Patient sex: F
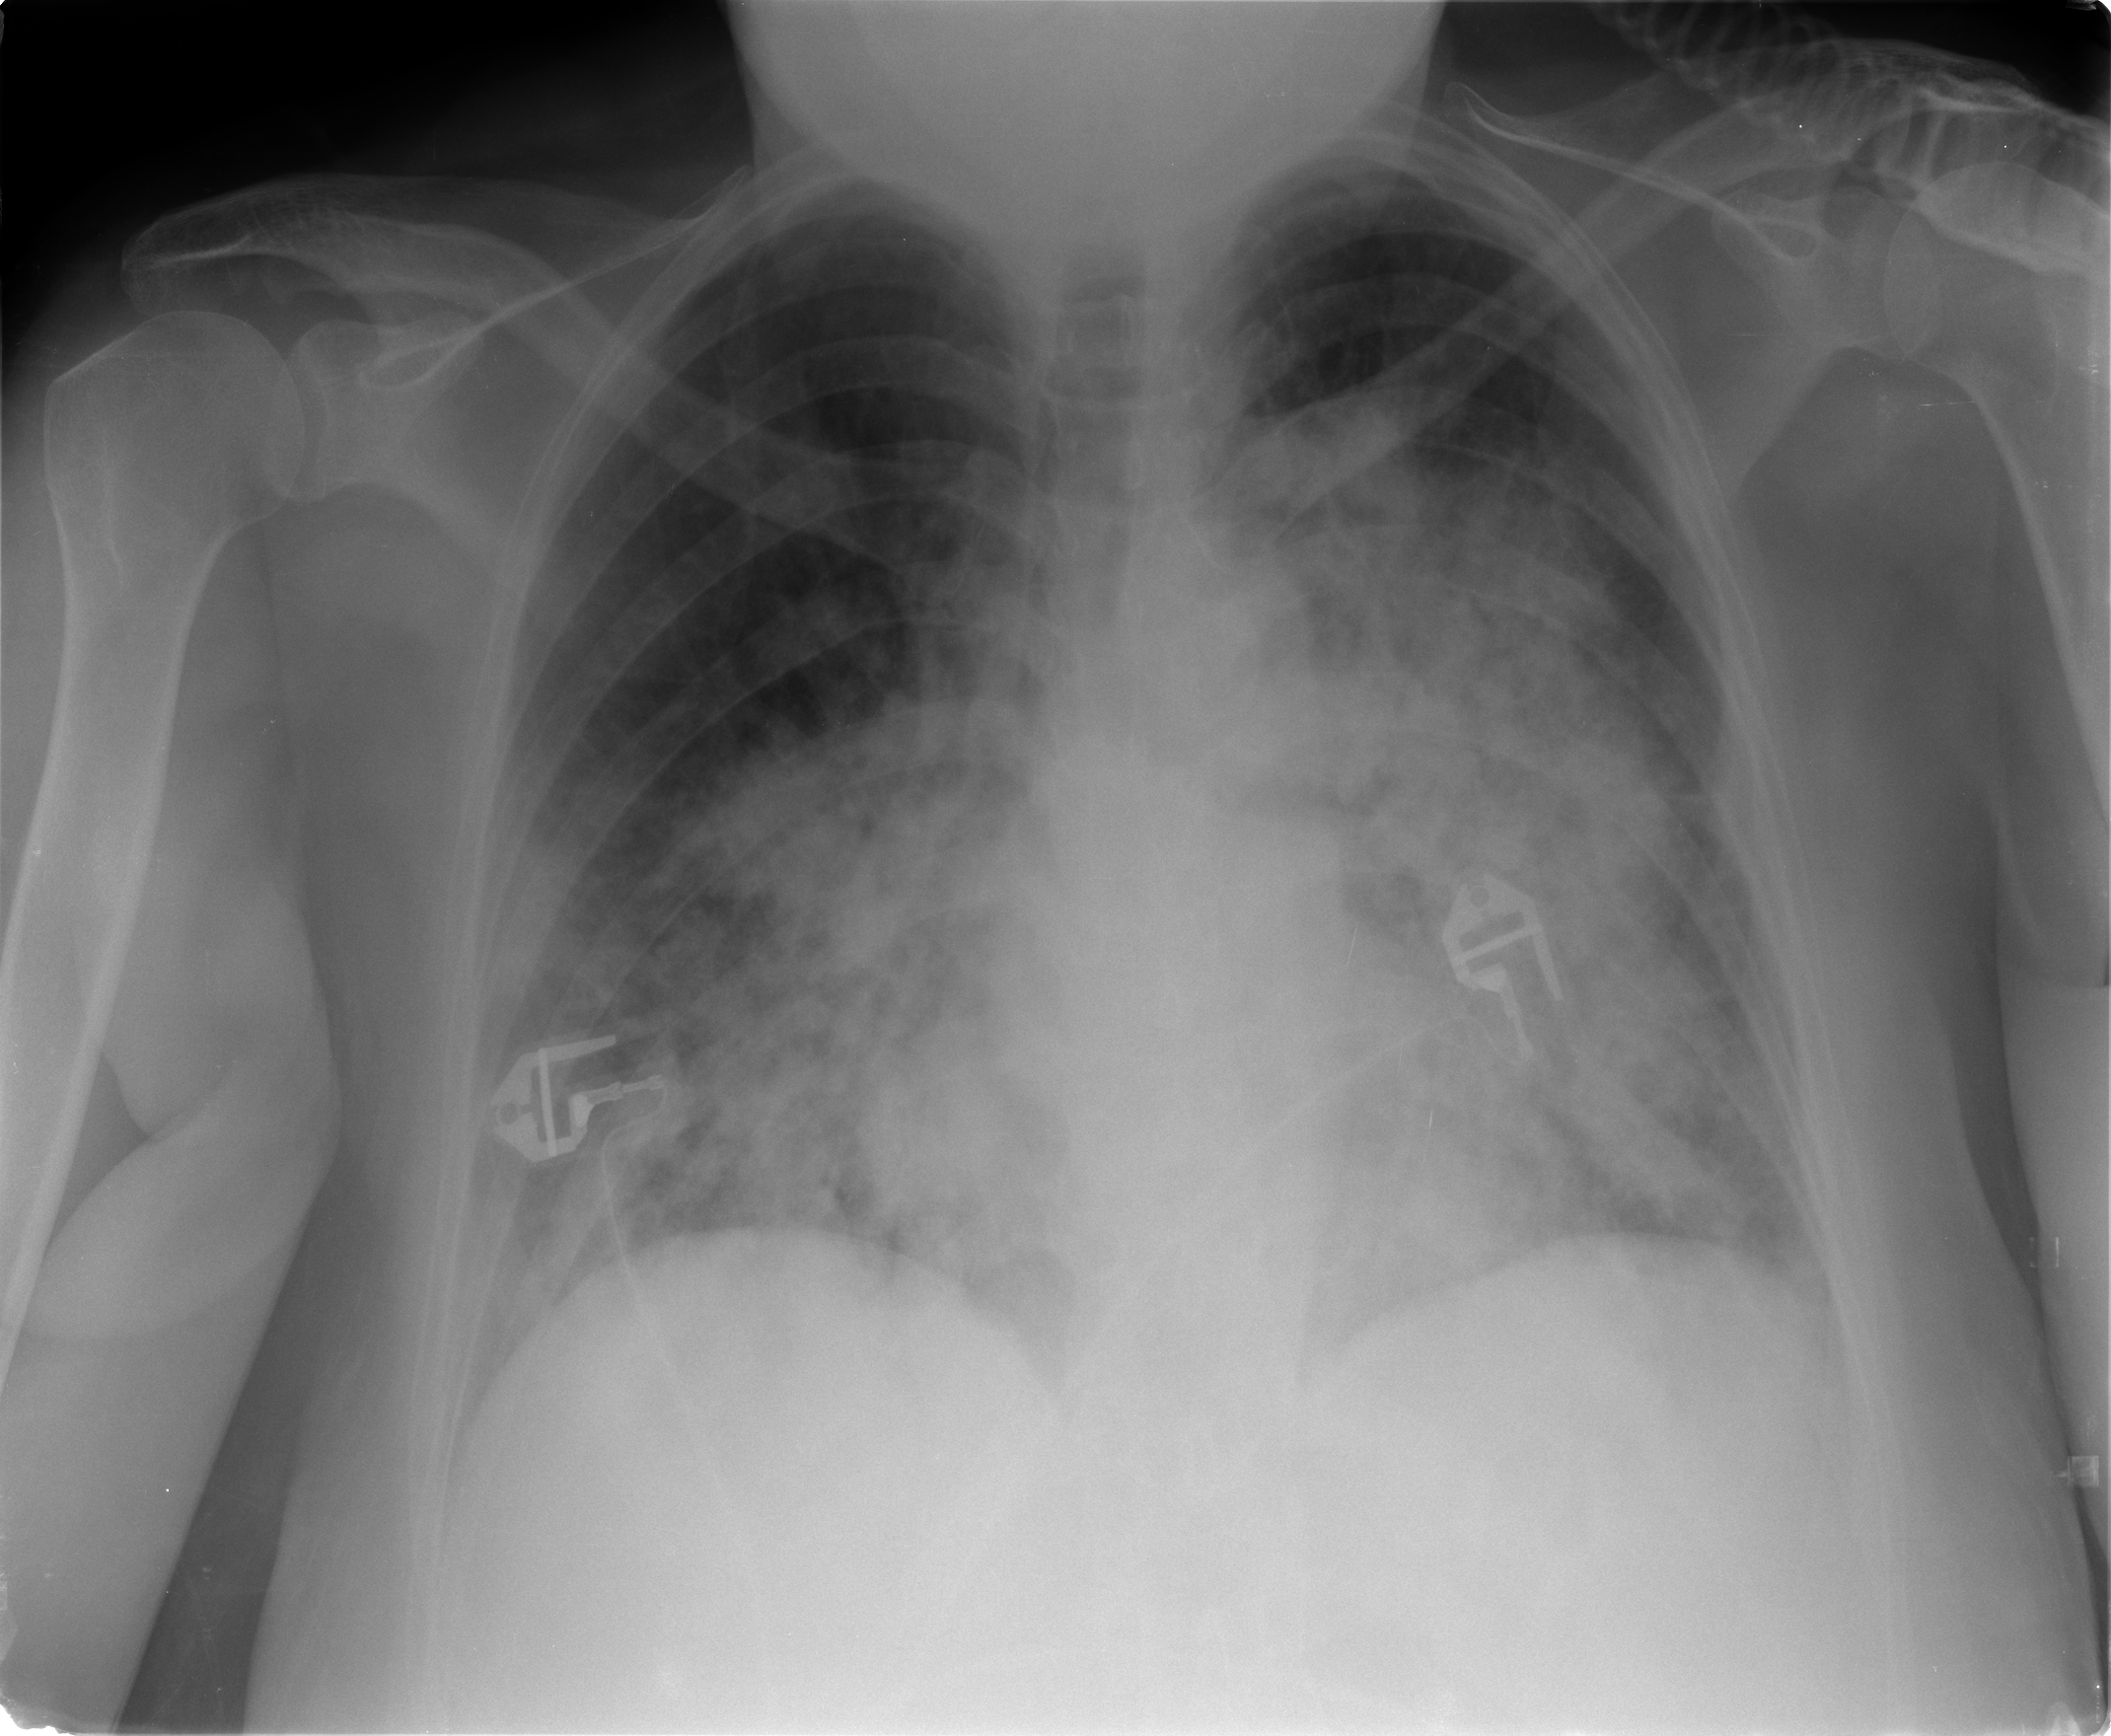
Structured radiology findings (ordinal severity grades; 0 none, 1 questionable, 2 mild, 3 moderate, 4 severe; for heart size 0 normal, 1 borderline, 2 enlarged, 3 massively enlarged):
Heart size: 0
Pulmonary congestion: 3
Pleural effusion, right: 1
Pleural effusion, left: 1
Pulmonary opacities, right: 3
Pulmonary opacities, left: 4
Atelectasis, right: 2
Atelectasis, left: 3